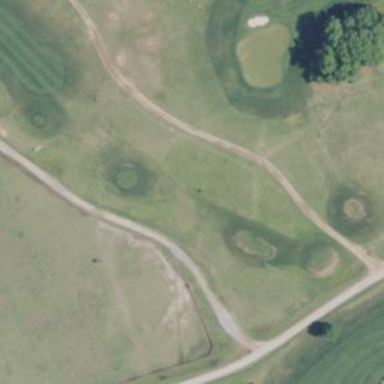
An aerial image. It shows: Area of rough grass used for golf.